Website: crate-barrel
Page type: delivery-shipping
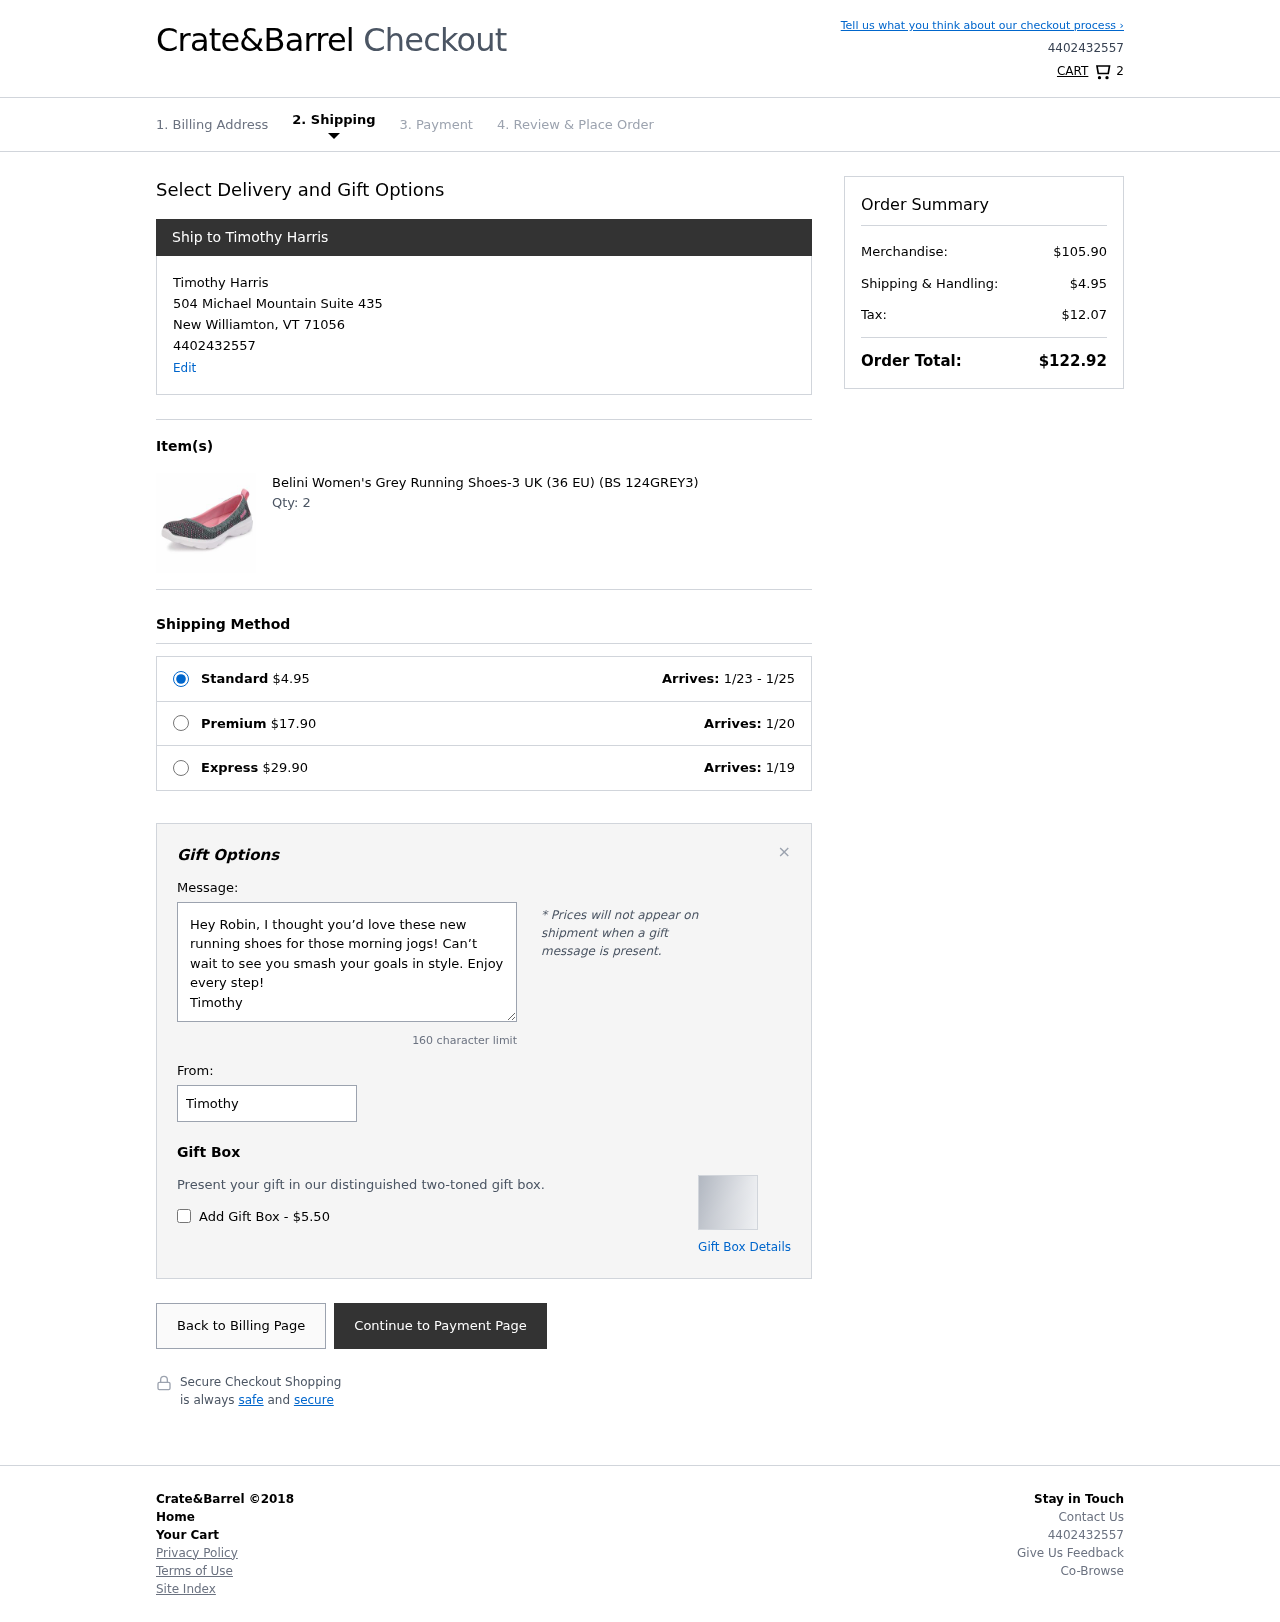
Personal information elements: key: PII_CITY
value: New Williamton
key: PII_FULLNAME
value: Timothy Harris
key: PII_PHONE
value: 4402432557
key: PII_POSTCODE
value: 71056
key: PII_STATE_ABBR
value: VT
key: PII_STREET
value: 504 Michael Mountain Suite 435
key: PII_FIRSTNAME
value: Timothy
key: PII_LASTNAME
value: Harris
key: PII_FULLNAME2
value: Timothy Harris
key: PII_FULLNAME3
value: Timothy Harris
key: PII_FIRSTNAME2
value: Timothy
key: PII_FIRSTNAME3
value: Timothy
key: PII_LASTNAME2
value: Harris
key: PII_LASTNAME3
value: Harris
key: PII_FIRSTNAME_DERIVED
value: Timothy
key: PII_LASTNAME_DERIVED
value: Harris
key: PII_FULLNAME_DERIVED
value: Timothy Harris
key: PII_NAME_FULL_DERIVED
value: Timothy Harris
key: PII_PHONE_LINE
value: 2557
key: PII_PHONE_SUFFIX
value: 2557
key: PII_PHONE2
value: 4402432557
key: PII_PHONE3
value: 4402432557
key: PII_PHONE_NUMERIC
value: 4402432557
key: PII_PHONE_LINE_NUMERIC
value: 2557
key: PII_PHONE_SUFFIX_NUMERIC
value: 2557
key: PII_PHONE2_NUMERIC
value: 4402432557
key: PII_PHONE3_NUMERIC
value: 4402432557
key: PII_PHONE_DIGITS
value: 4402432557
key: PII_PHONE_LAST4
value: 2557
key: PII_GIFT_MESSAGE
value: Hey Robin, I thought you’d love these new running shoes for those morning jogs! Can’t wait to see you smash your goals in style. Enjoy every step!
Timothy
Product elements: key: PRODUCT1_NAME
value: Belini Women's Grey Running Shoes-3 UK (36 EU) (BS 124GREY3)
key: PRODUCT1_QUANTITY
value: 2
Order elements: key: ORDER_NUM_ITEMS
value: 2
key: ORDER_SHIPPING_COST
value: $4.95
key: ORDER_DELIVERY_DATE
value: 1/23 - 1/25
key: PREMIUM_SHIPPING_COST
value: $17.90
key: PREMIUM_DELIVERY_DATE
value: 1/20
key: EXPRESS_SHIPPING_COST
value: $29.90
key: EXPRESS_DELIVERY_DATE
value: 1/19
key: ORDER_SUBTOTAL
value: $105.90
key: ORDER_SHIPPING_COST2
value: $4.95
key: ORDER_TAX
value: $12.07
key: ORDER_TOTAL
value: $122.92